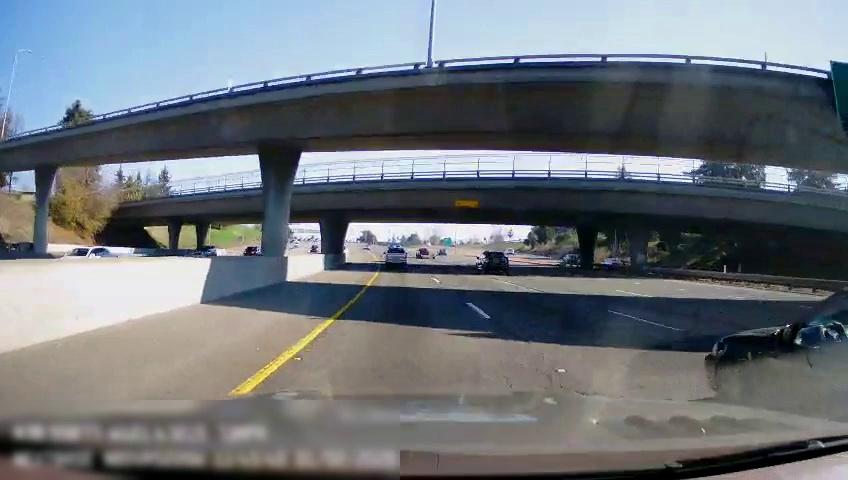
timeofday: Day
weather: Sunny
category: Drivable Space
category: Vehicles | Car
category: Vehicles | Car
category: Drivable Space
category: Vehicles | Truck
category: Vehicles | Truck
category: Vehicles | Other LV
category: Vehicles | SUV
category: Vehicles | Car
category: Vehicles | Car
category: Vehicles | Car
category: Lanes | Current Lane
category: Lanes | Current Lane
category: Lanes | Alternate Lane
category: Lanes | Alternate Lane
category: Lanes | Alternate Lane
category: Traffic | Signs
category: Traffic | Signs
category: Traffic | Signs